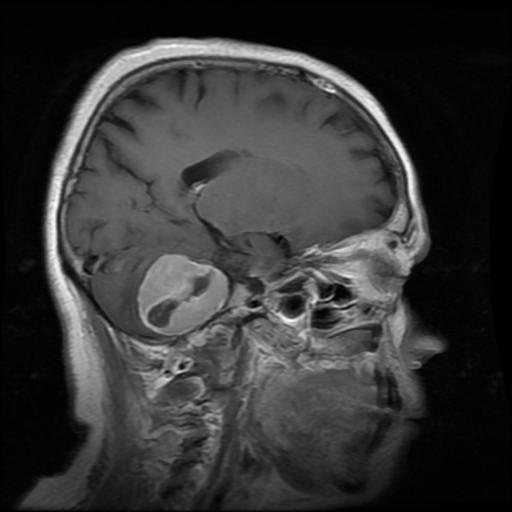
Label: meningioma